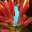
Label: 1